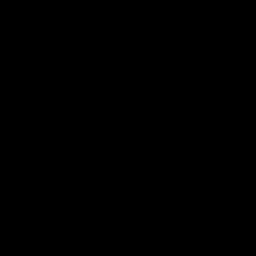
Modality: T2w
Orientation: sagittal
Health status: healthy
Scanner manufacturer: siemens
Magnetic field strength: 3 T
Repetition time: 7.6 s
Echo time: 0.092 s